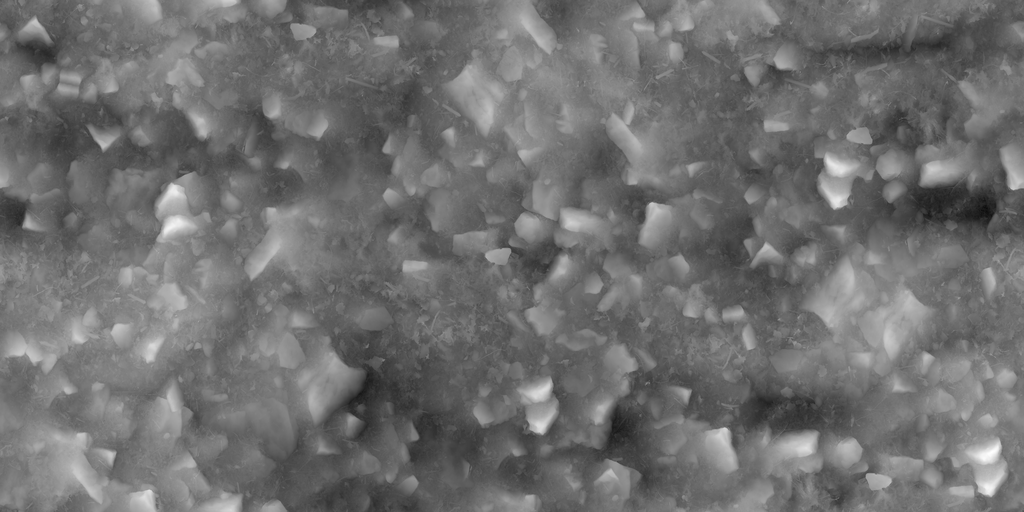
Texture map type: Displacement